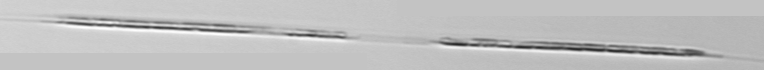
Label: Rhizosolenia